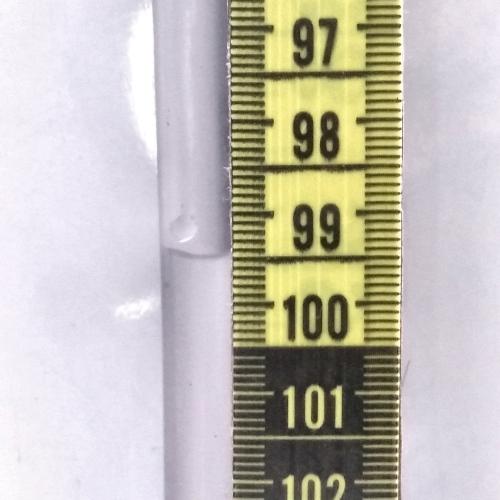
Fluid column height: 99.5 cm